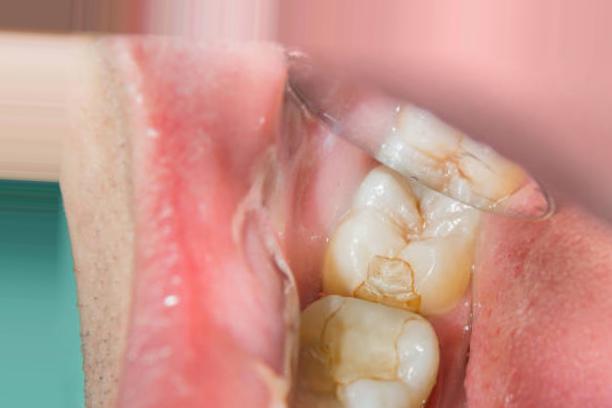
Condition: Caries